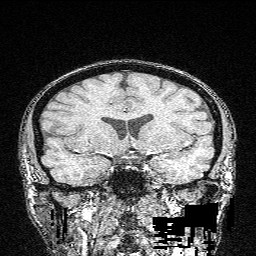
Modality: FLASH
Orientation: sagittal
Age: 25
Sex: male